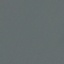
Land use / land cover: SeaLake